Here is the wavelet time-frequency representation (scalogram) of a rolling-element bearing's vibration measurement. Classify the bearing condition as one of: normal, inner_race, outer_race, ball.
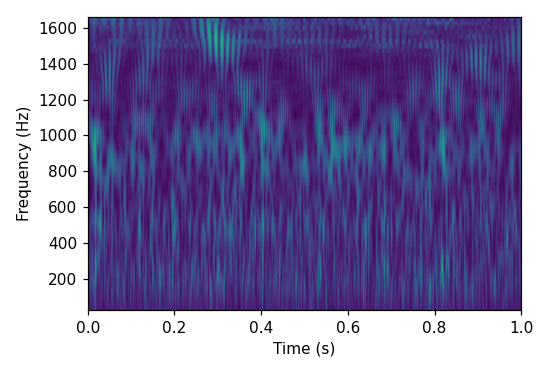
Answer: inner_race